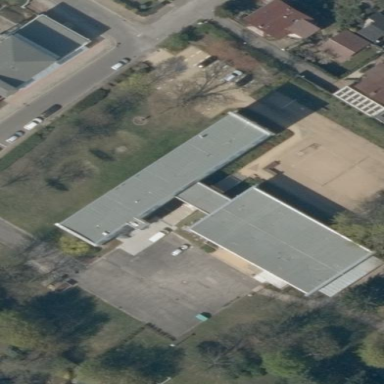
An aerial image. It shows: School.